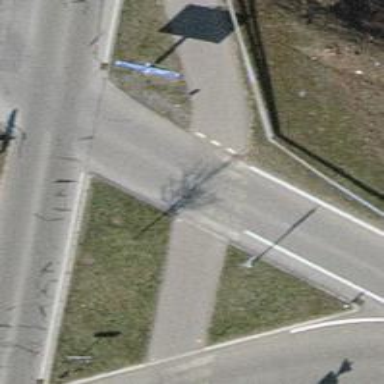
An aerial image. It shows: Marked road crossing.